Question: I want calculate DPD (days past due) from loan list sorted by date. Every past Due date should re-counted. . How can I calculate "Days past due" column ?

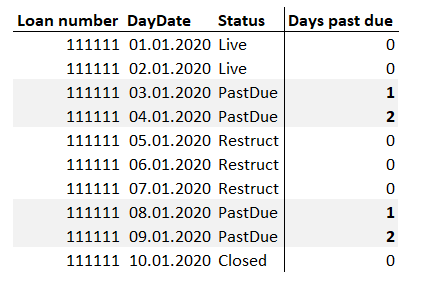
Answer: This should do it.
'''
SELECT
t1.LoanNumber, t1.daydate, t1.Status, case
when status = 'Past Due'
then datediff(day,
(select max(daydate) from table1 t2
where t2.loanNumber =t1.loanNumber
and t2.daydate<t1.daydate and t2.status<> 'Past Due'
),
daydate)
else 0 end as [Days Past Due]
from table1 t1
'''
You can try it on <URL>